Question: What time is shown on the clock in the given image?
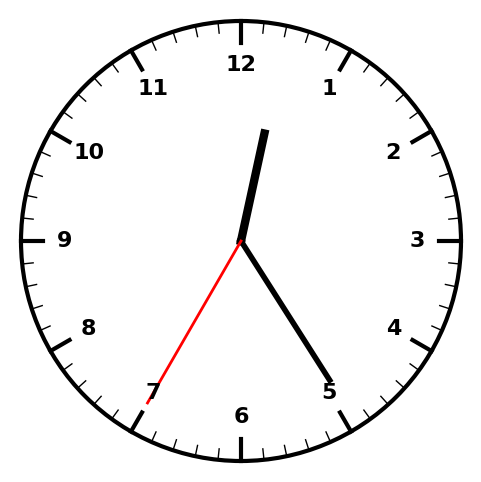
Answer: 12:24:35